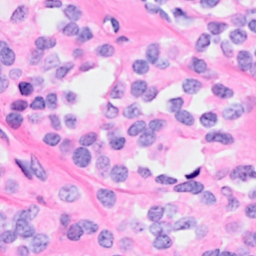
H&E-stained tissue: Breast